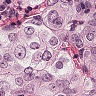
Metastatic tissue present: yes